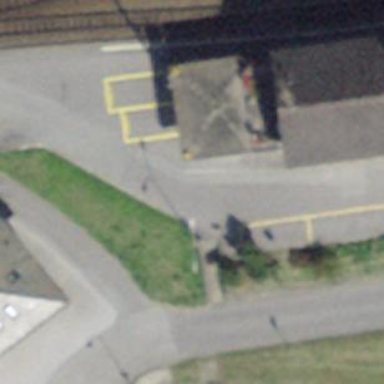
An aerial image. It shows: Bus stop with platform for public transport.